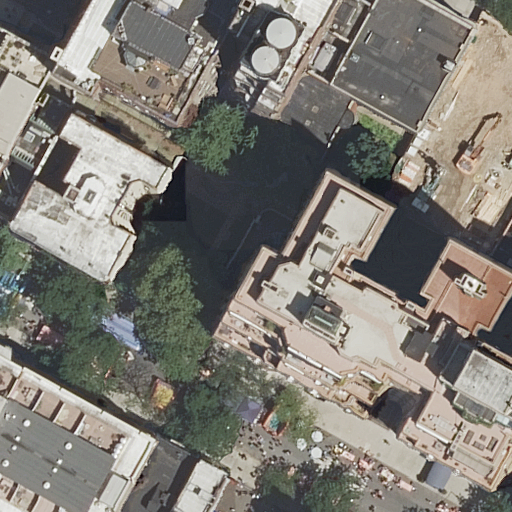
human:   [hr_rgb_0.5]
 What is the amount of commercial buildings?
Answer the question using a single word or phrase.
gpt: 0

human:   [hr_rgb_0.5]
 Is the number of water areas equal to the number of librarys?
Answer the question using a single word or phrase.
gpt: no

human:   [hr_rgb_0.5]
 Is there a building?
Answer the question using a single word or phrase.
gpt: yes

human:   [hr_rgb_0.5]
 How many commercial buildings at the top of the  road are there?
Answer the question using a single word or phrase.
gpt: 0

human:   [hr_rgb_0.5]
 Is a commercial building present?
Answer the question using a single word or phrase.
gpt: no

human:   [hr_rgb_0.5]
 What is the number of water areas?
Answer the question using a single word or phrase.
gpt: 0

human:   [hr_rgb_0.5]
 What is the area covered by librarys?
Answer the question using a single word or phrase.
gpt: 782m2

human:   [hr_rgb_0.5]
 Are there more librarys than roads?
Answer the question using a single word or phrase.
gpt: no

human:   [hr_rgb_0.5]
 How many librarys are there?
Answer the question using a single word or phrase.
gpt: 1

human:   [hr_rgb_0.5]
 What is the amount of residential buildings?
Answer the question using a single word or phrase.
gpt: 10

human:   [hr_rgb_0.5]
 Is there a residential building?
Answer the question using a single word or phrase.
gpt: yes

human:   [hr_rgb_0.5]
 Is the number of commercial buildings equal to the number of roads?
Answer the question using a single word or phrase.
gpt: no

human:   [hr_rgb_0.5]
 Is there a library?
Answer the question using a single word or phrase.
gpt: yes

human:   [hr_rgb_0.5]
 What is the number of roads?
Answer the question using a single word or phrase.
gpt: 1

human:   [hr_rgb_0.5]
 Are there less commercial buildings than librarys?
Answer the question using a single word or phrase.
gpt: yes

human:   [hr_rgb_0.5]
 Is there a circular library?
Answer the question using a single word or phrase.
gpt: no

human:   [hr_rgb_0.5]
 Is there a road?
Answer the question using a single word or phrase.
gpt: yes

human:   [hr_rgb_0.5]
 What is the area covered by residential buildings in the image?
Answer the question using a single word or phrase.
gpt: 4266m2

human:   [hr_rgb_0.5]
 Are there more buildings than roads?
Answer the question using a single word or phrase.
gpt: yes

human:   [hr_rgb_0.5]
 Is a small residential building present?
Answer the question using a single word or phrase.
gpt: yes

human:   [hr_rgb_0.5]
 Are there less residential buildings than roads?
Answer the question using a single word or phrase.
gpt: no

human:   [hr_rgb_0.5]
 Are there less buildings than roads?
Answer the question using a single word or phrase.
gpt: no

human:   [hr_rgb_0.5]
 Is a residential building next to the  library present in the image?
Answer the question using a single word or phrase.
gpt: yes

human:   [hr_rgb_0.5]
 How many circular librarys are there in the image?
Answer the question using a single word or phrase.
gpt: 0

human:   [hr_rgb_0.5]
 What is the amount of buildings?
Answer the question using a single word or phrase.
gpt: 11

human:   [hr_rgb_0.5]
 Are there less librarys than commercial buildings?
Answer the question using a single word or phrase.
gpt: no

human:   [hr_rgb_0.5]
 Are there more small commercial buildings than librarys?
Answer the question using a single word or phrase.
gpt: no

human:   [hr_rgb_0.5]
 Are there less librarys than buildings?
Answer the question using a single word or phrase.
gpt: yes

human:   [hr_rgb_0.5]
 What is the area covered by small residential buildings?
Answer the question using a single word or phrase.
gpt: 86m2

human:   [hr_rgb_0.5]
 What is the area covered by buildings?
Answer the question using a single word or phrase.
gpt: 5049m2

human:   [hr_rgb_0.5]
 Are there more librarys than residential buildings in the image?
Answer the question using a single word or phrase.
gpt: no

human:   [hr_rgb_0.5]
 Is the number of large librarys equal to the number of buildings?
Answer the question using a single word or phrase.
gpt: no

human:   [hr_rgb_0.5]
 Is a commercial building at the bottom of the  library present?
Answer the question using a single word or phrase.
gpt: no

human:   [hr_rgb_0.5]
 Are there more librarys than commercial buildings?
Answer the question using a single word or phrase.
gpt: yes

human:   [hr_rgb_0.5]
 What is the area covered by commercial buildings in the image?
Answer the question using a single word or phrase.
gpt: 0m2

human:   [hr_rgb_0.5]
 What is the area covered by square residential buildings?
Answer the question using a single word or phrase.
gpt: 0m2

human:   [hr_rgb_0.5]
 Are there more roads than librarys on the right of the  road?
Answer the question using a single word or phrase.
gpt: no

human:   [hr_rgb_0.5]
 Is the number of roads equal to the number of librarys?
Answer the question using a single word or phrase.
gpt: yes

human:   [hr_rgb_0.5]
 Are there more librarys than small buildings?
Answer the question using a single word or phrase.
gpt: no

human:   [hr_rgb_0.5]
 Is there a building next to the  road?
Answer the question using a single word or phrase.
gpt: yes

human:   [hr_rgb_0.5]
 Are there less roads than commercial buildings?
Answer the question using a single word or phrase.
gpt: no

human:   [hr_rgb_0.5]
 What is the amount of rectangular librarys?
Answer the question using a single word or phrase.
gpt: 0

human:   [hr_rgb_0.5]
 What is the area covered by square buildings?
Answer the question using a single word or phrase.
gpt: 0m2

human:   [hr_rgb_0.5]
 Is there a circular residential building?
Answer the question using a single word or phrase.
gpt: no

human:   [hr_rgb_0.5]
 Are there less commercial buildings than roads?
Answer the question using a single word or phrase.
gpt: yes

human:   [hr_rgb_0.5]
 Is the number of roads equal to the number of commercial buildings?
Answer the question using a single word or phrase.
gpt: no

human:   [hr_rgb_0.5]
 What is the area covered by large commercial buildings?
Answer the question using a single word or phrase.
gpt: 0m2

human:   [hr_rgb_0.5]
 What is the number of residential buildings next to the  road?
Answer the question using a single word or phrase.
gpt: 10

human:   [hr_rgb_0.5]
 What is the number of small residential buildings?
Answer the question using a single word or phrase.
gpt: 3

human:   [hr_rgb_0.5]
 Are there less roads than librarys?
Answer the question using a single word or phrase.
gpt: no

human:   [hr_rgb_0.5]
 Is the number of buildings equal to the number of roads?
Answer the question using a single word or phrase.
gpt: no

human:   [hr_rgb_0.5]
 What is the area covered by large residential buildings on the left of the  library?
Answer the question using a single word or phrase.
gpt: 1336m2

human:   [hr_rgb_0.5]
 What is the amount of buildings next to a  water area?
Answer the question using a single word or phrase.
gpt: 0

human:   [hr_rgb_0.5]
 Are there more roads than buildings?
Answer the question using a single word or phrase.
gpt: no

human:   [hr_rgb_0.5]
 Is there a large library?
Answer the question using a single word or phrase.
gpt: yes

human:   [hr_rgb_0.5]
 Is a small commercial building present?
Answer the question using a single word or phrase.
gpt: no

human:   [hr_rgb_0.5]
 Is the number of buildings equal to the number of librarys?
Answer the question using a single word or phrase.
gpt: no

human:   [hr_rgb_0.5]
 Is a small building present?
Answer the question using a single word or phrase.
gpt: yes

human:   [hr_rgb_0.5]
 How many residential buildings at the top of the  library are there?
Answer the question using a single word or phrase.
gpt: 1

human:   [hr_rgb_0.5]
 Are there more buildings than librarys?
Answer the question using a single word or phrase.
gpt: yes

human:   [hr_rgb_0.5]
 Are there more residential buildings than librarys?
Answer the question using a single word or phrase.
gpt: yes

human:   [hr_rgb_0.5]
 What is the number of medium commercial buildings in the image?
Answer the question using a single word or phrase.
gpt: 0

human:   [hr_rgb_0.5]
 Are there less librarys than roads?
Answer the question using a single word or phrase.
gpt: no

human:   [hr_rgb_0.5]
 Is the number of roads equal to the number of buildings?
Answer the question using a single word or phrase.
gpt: no